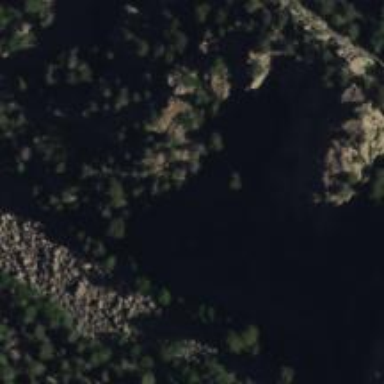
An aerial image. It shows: Natural cliff.